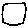
Label: square